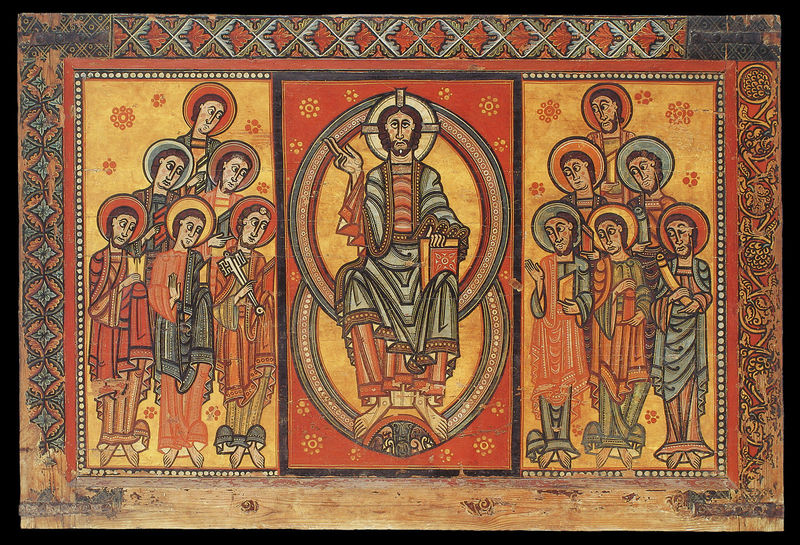
Titel: Antependium mit thronendem Christus aus Lleida
Institution: Barcelona, Museu Nacional d’Art de Catalunya
Schlagwörter: gott, sitzen, holz, ornament, sessel, sitzend, stehend, thron, truhe, buch, darstellung, heiligenschein, christus, jesus, jesus christus, segen, segnen, heilige, schlüssel, jünger, ikone, erlöser, apostel, thronen, aposteln, messias, gottessohn, sohn gottes, christkind, schöpfer, er, christkönig, heilland, erretter, jesus von nazaret, dreiteitig